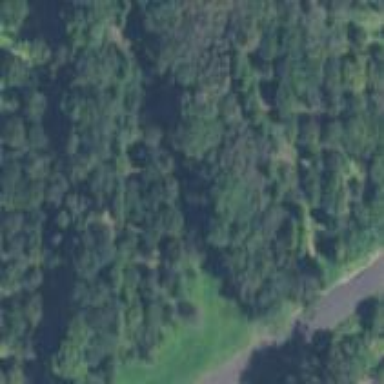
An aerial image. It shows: Orchard filled with macadamia trees.